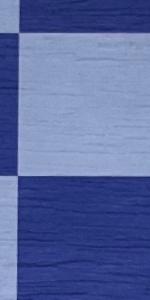
Label: Empty